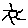
Label: sun